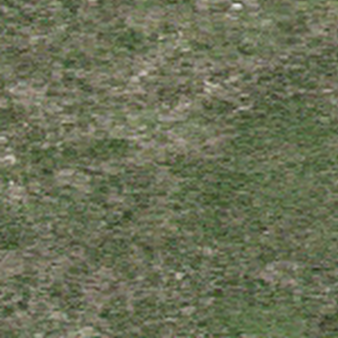
Label: other